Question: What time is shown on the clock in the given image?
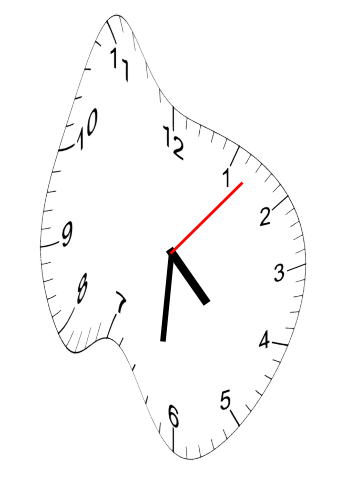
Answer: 04:31:07